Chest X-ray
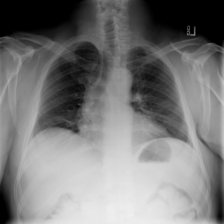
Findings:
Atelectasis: negative
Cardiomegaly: negative
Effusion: negative
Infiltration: negative
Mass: negative
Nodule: negative
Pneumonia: negative
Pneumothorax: negative
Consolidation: negative
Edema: negative
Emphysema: negative
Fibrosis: negative
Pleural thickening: negative
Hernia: negative